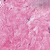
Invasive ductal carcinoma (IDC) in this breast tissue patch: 0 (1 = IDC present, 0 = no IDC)